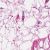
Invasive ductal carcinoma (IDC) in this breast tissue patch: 0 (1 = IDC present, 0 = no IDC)